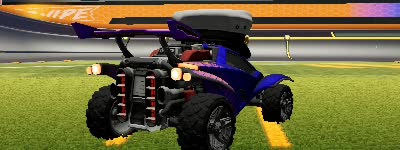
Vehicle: octane